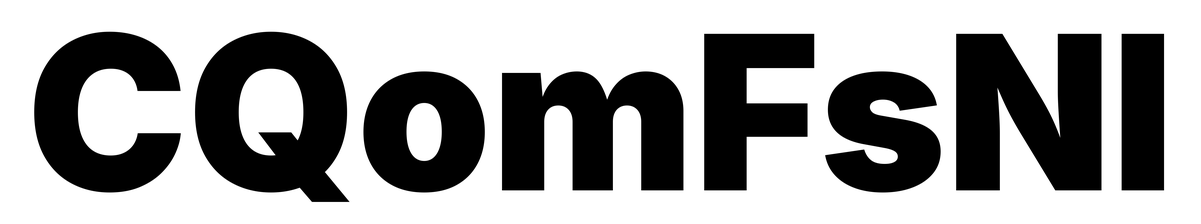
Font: Inter_Black